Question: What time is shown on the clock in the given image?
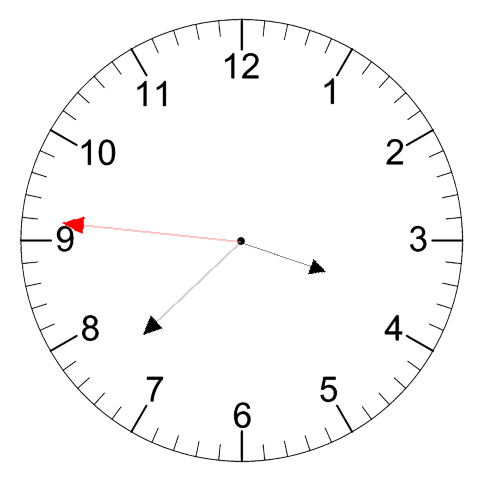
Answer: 03:37:46